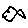
Label: fish